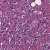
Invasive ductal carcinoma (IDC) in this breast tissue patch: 1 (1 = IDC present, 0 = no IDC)